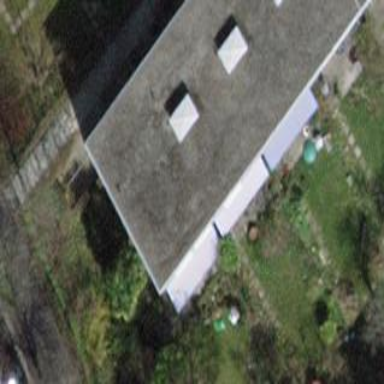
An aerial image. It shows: Flat-roofed terrace building.